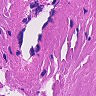
Metastatic tissue present: no